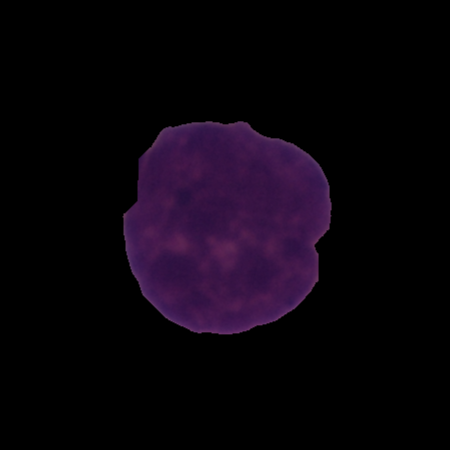
Label: cancer